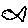
Label: fish